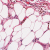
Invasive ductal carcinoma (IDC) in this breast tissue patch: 0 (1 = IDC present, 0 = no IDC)